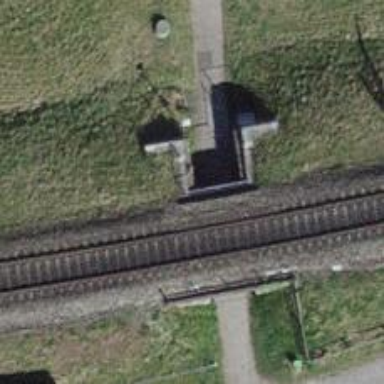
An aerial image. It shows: Bridge over railway with electrified contact lines.